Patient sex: M
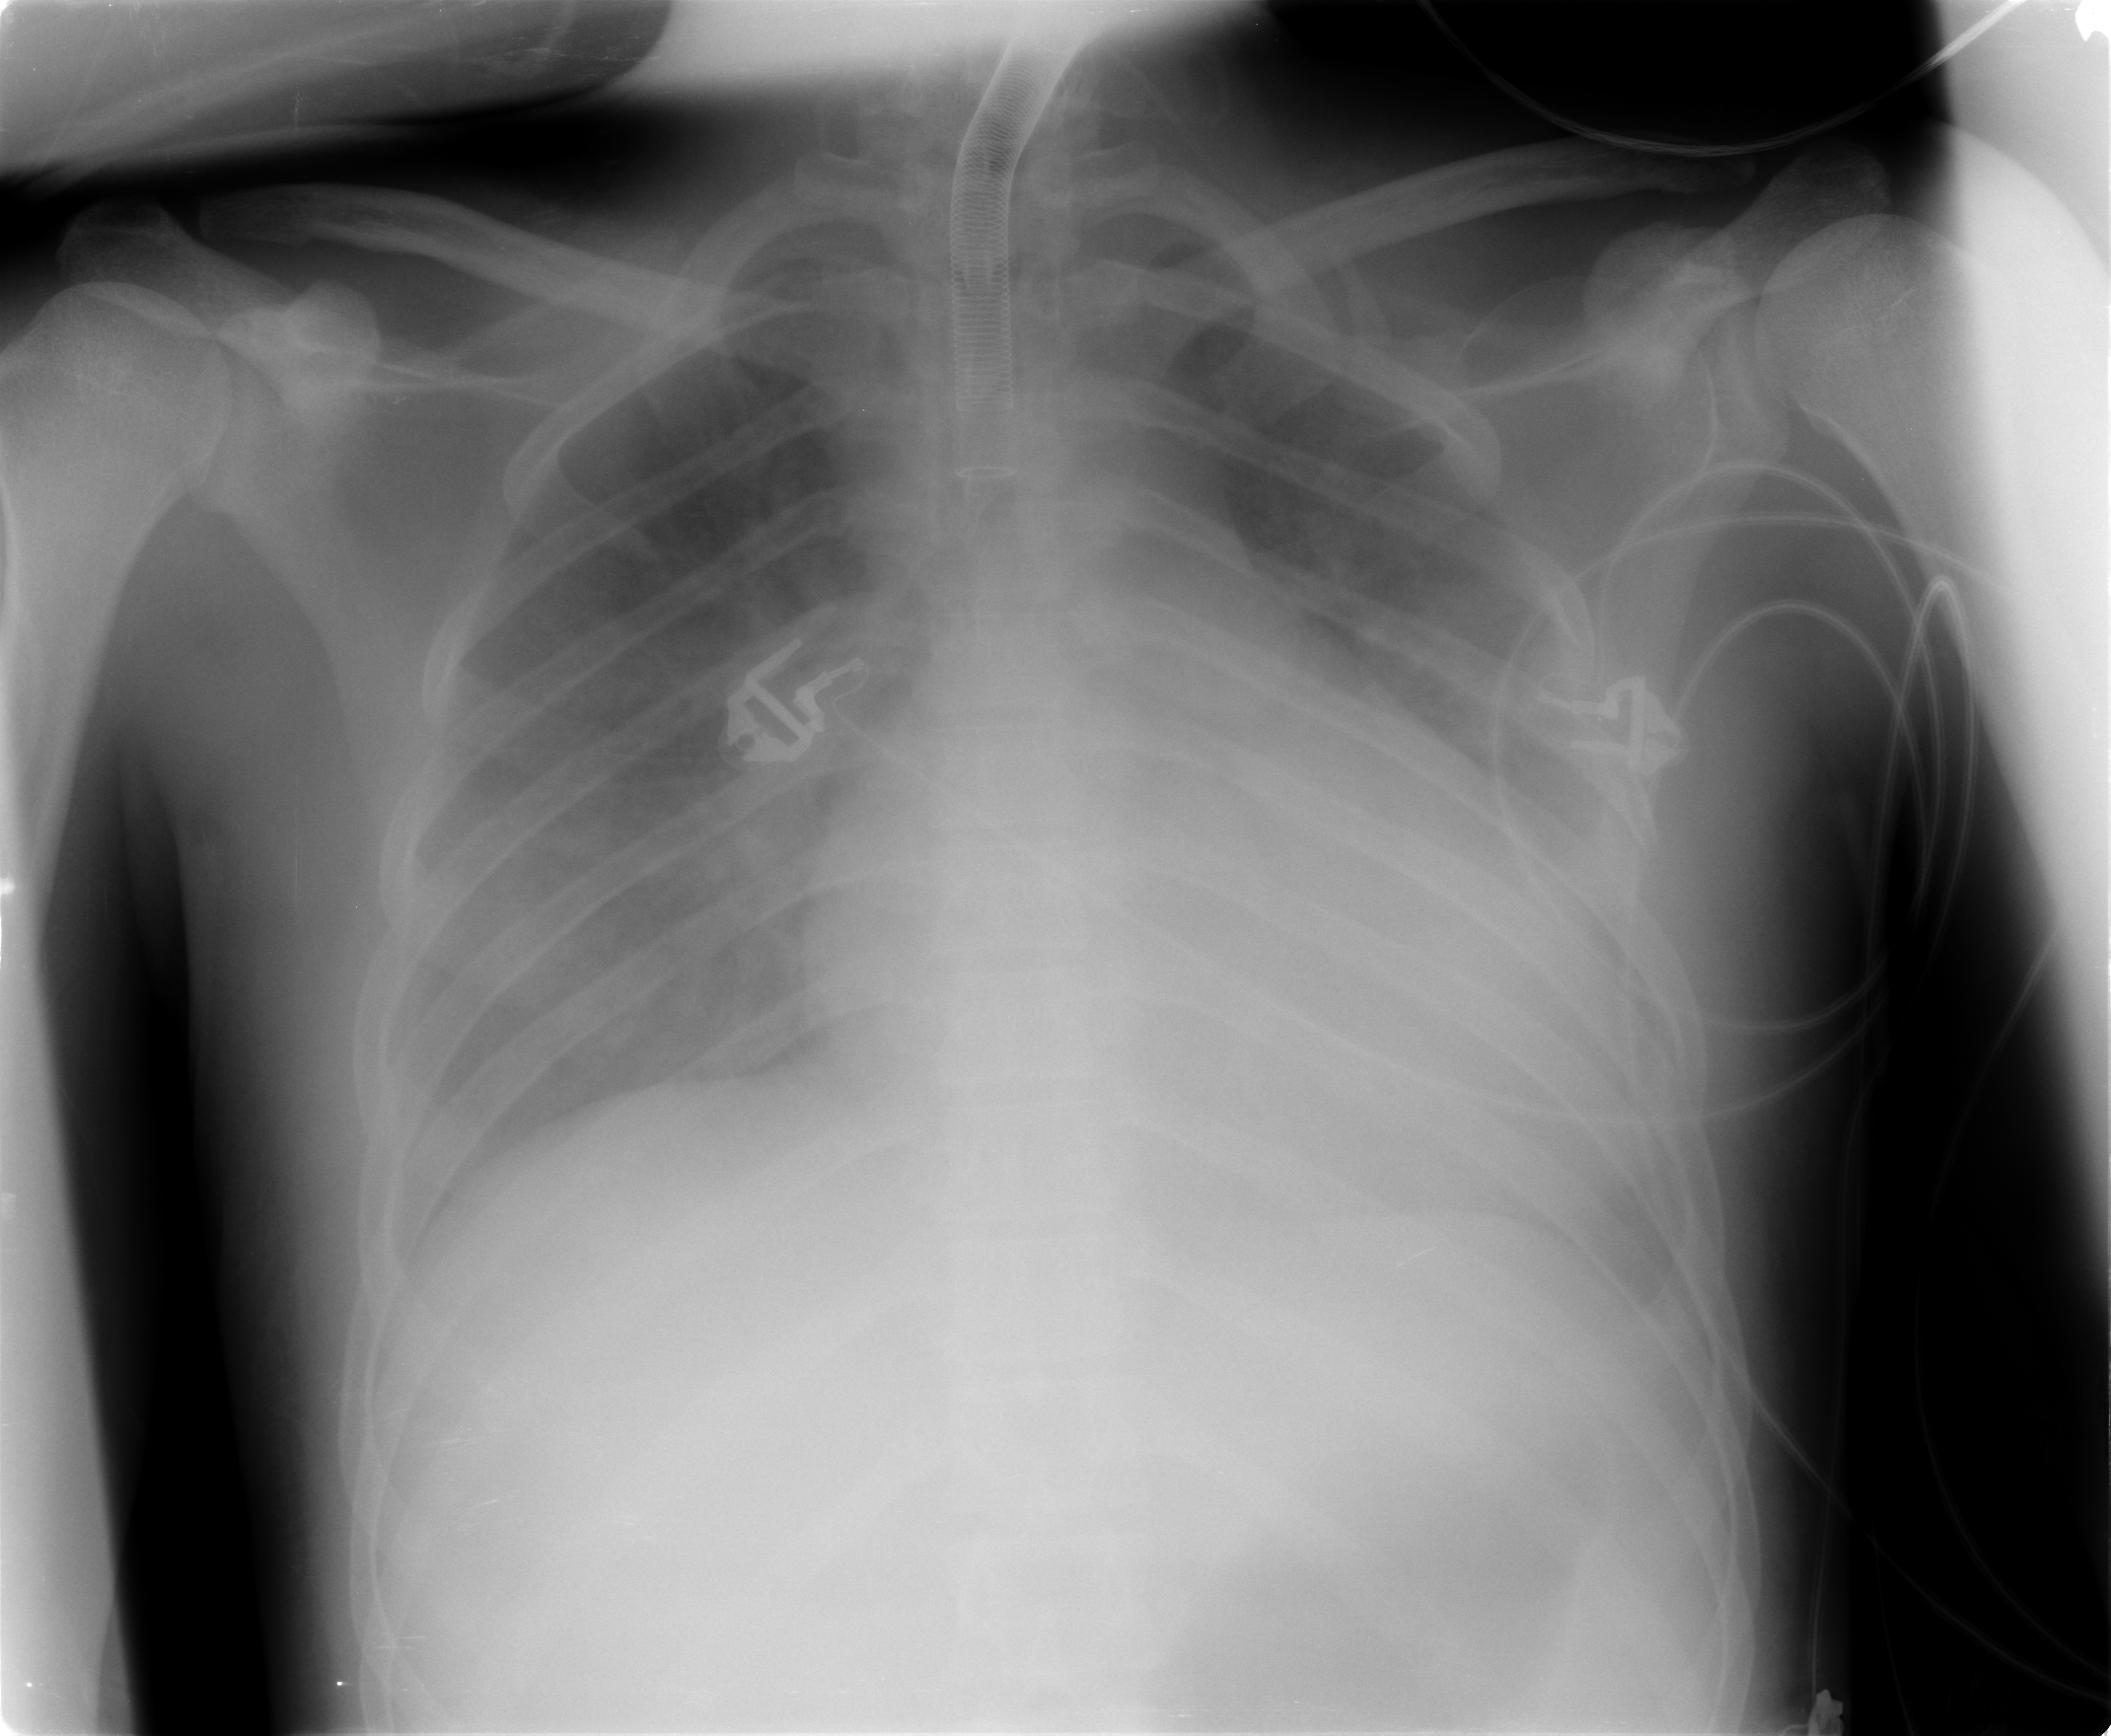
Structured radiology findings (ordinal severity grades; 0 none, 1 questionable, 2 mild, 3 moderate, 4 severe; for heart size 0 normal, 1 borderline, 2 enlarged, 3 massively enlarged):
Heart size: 3
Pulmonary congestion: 2
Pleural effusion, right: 0
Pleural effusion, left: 2
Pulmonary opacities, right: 2
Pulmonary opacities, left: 2
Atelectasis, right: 2
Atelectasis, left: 2